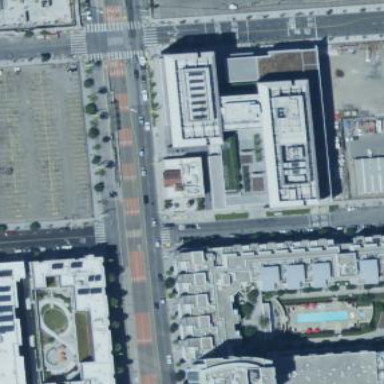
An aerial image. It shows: Part of building.